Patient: sex M, age 37
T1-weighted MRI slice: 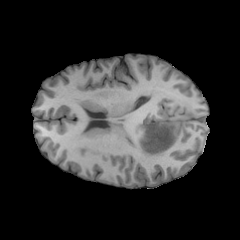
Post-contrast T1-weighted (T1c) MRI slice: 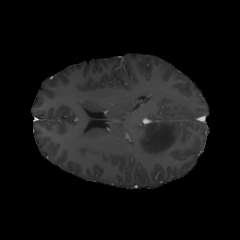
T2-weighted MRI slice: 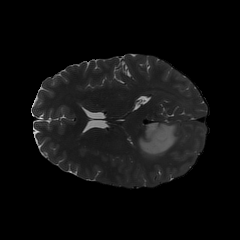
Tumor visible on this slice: yes
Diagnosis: Astrocytoma, IDH-mutant
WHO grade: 2